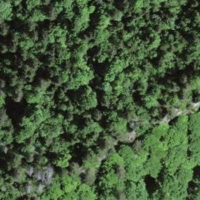
EUNIS habitat code: 41
Species observed at this site:
Orchis mascula